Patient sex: M
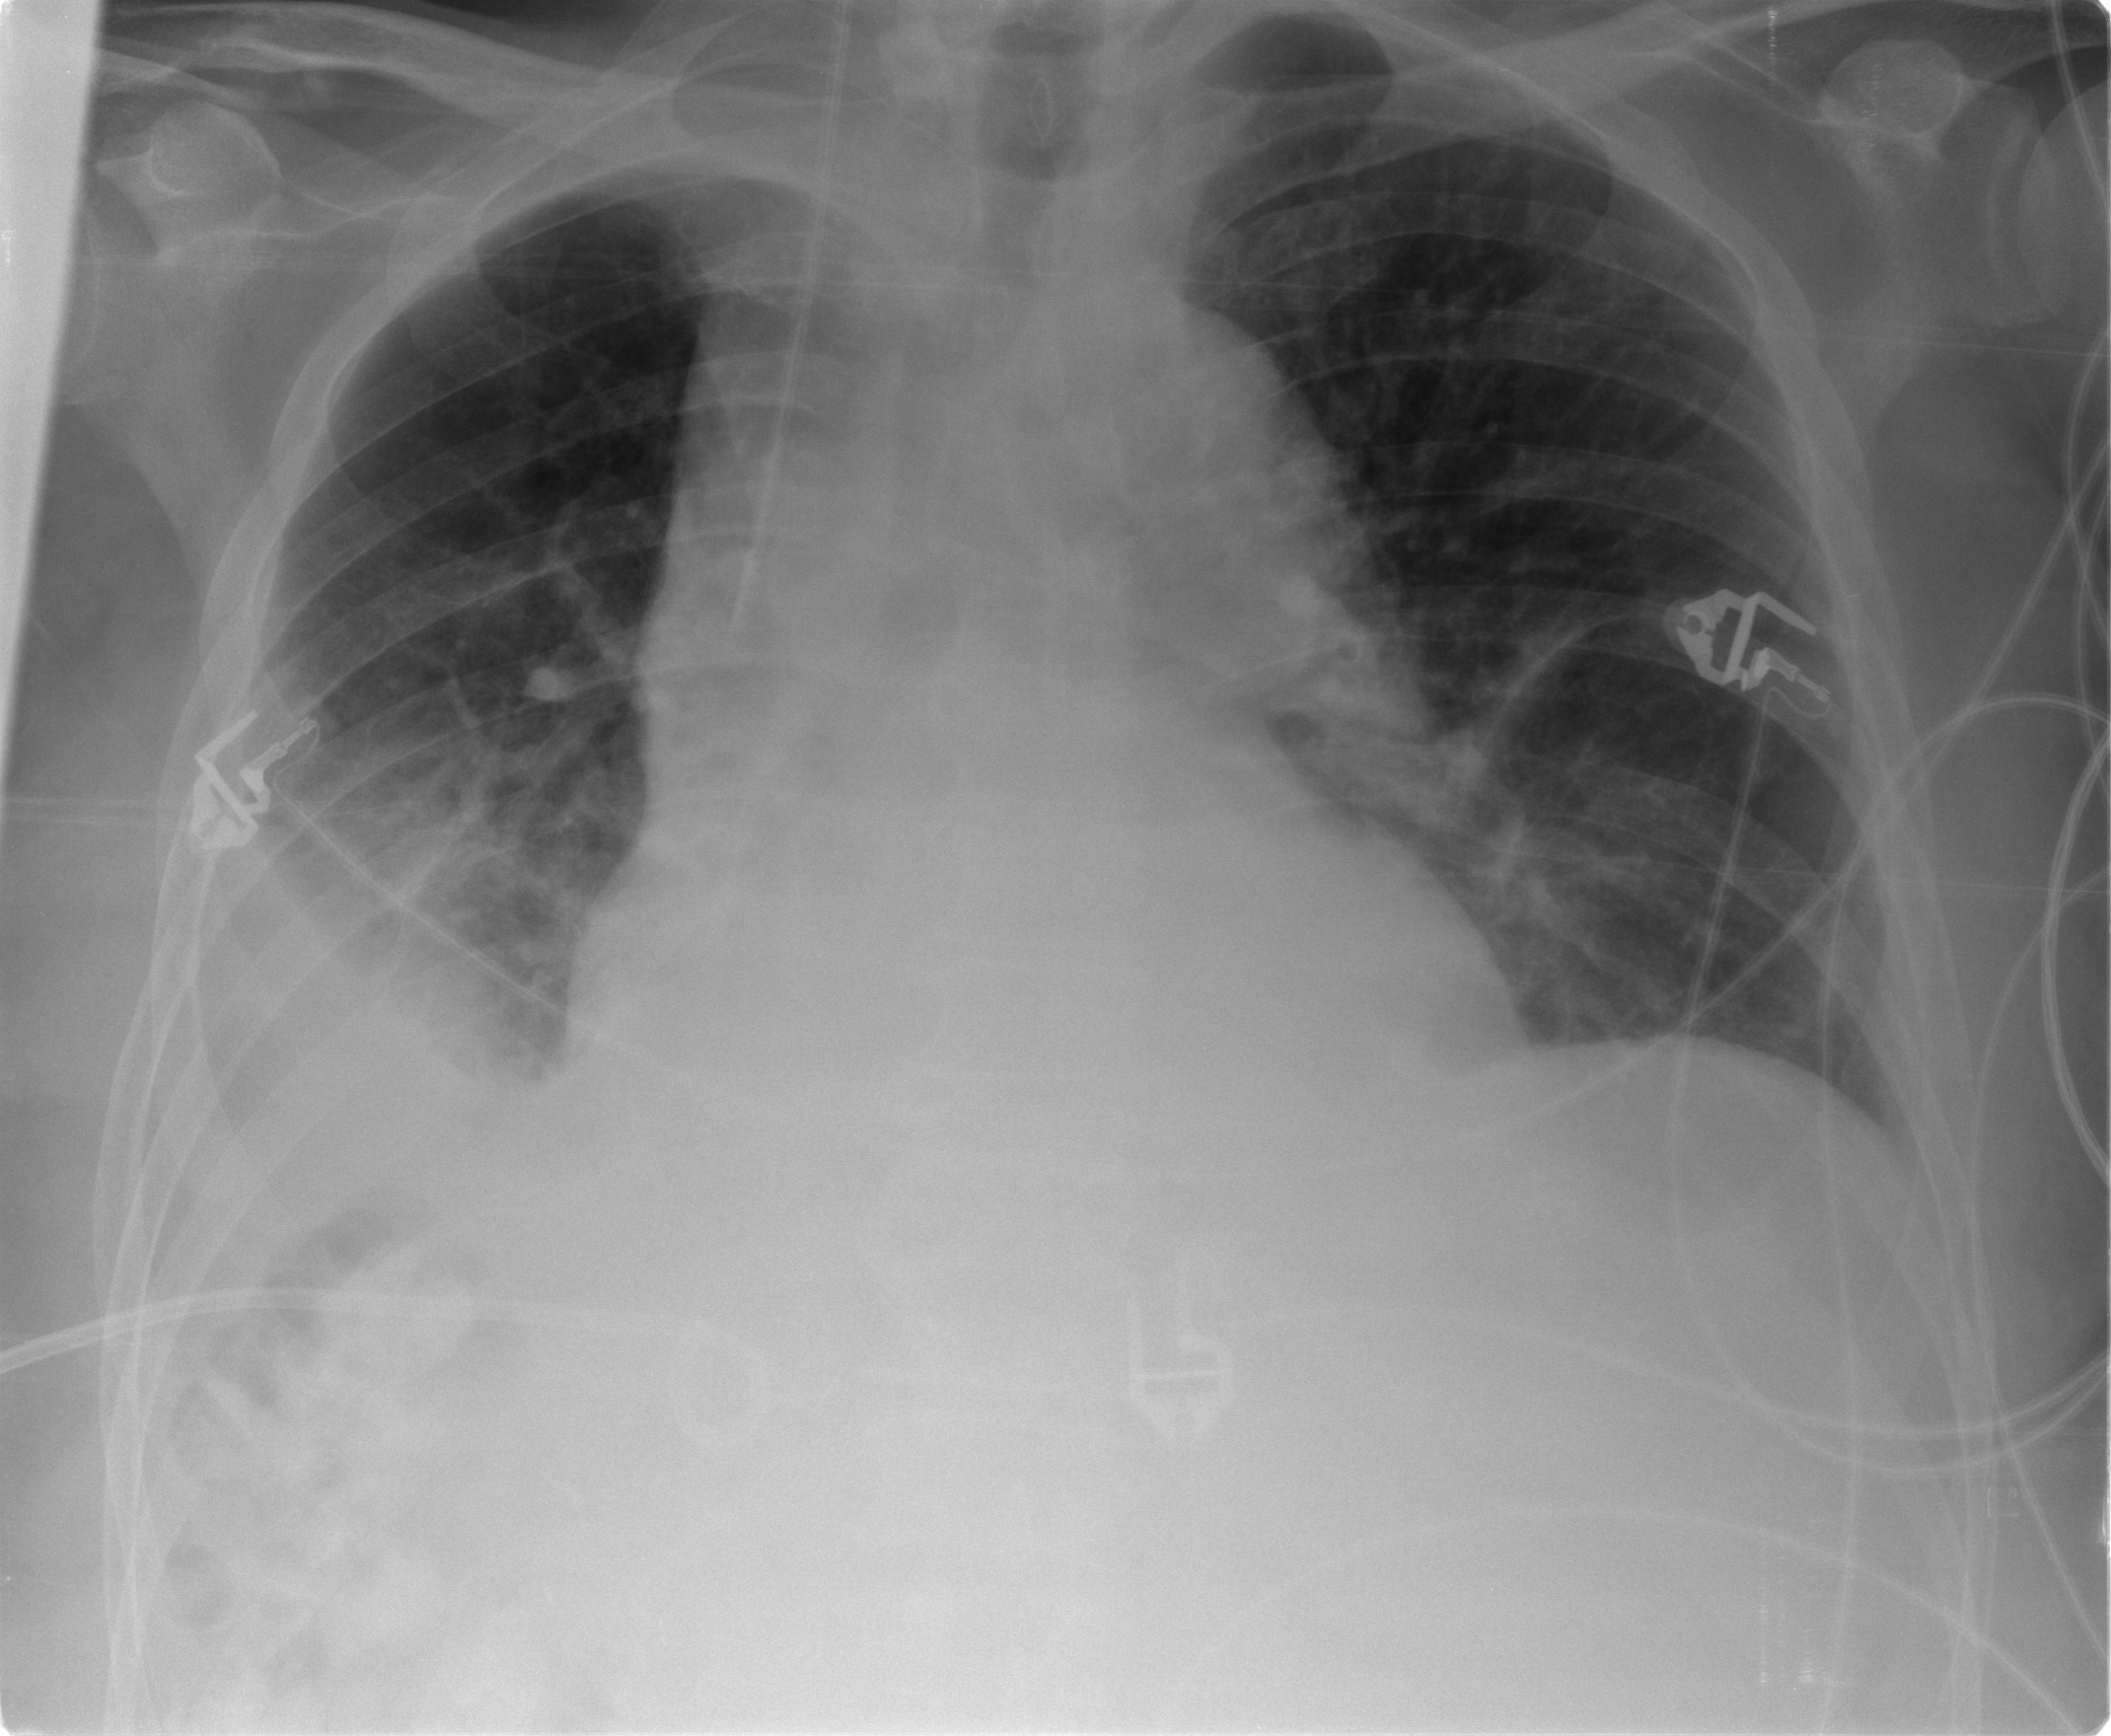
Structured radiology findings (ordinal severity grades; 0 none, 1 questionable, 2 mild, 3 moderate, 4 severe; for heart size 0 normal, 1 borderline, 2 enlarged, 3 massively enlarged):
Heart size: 2
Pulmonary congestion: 1
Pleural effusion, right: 2
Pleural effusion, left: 0
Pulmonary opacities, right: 1
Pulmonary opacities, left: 0
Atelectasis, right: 3
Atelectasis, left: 1